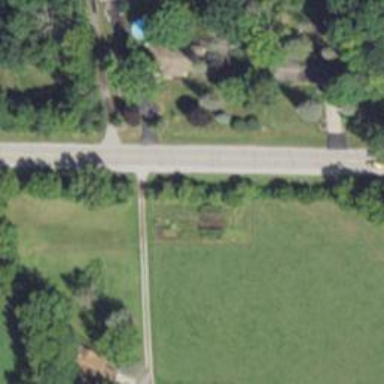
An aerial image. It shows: Tertiary road.